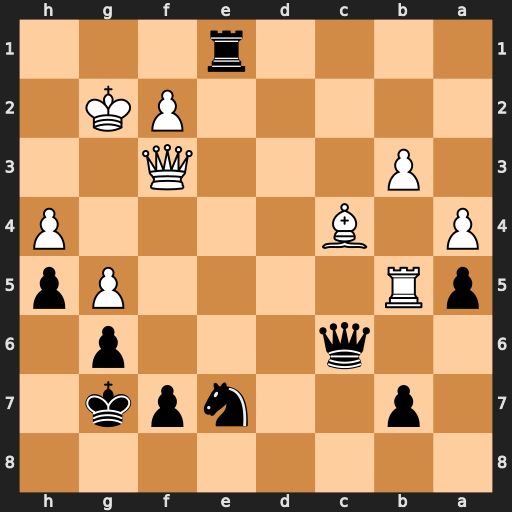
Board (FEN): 8/1p2npk1/2q3p1/pR4Pp/P1B4P/1P3Q2/5PK1/4r3
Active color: b
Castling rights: -
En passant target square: -
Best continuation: Rg1+ Kxg1 Qxf3